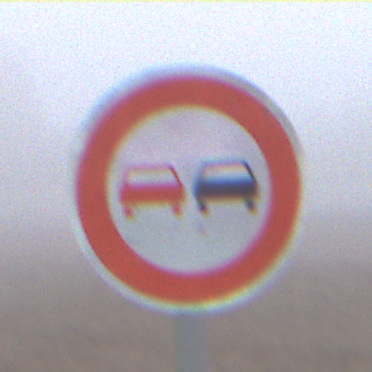
Verkehrszeichen: Ueberholverbot
Umgebung: Outdoor, RoadRail
Tageszeit: MorningAfternoon
Wetter: Overcast
Licht: Natural
Jahreszeit: NotSpecified
Kontrast: LowContrast